Interaction volume radius: 5 \u00c5
Interaction volume height: 20 \u00c5
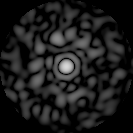
Disorder parameter: 0.8123